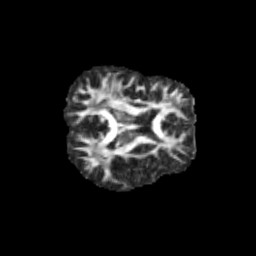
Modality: FA
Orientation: axial
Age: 11
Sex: female
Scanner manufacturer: siemens
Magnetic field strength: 3 T
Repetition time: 3.8 s
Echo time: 0.07 s